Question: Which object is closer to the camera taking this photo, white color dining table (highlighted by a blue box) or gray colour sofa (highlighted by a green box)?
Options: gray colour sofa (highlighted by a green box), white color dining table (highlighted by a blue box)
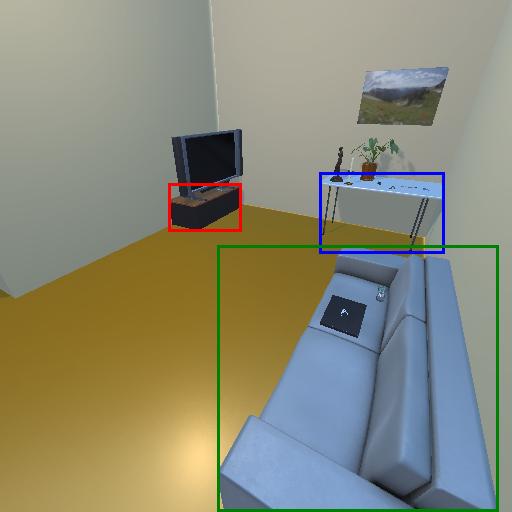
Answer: gray colour sofa (highlighted by a green box)